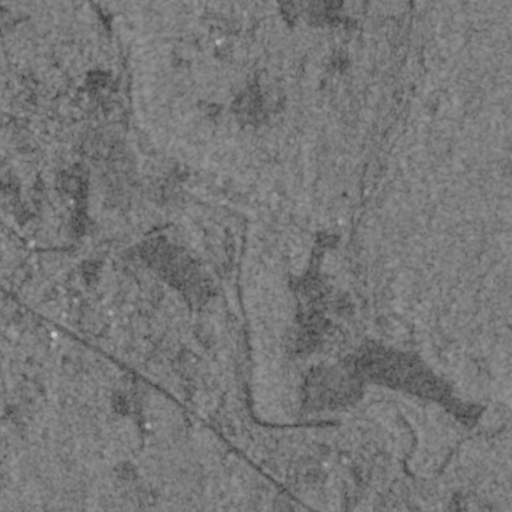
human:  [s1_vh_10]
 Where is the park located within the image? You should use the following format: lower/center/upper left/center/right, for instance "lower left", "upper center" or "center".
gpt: The park is located in the upper left of the image.
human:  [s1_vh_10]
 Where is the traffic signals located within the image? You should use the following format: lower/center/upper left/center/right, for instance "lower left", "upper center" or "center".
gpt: The traffic signals is located in the center left of the image.
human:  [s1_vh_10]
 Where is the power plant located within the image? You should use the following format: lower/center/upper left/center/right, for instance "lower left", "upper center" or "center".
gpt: There is no power plant in the image.

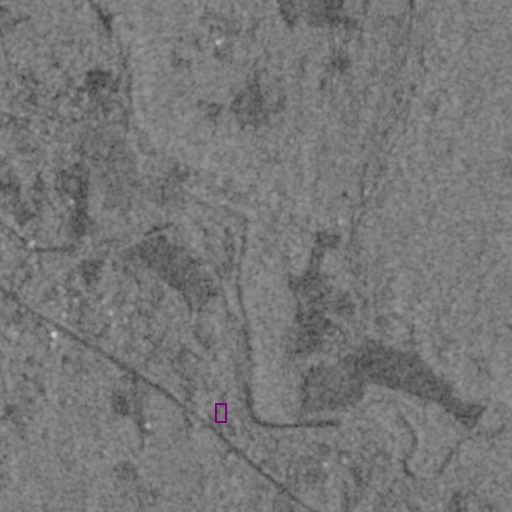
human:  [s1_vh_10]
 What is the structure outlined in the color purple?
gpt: The structure outlined in purple is a building.
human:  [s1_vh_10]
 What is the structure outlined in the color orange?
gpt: There is no orange outline.